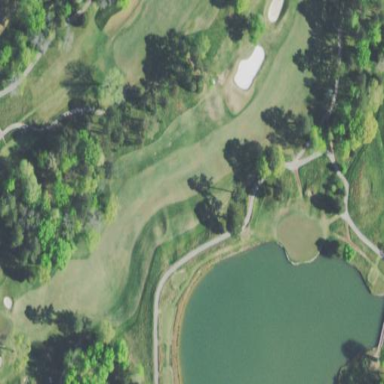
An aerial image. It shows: Golf fairway in the image.